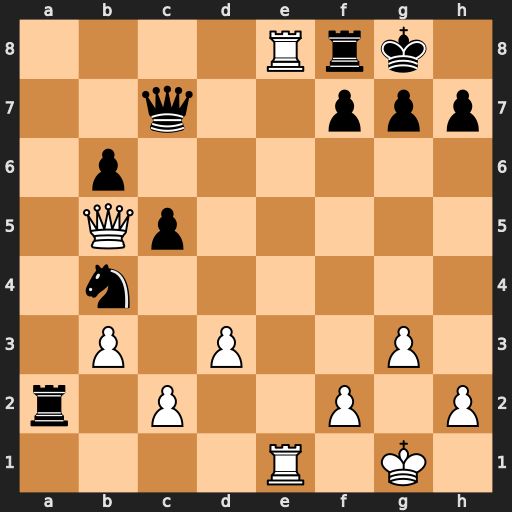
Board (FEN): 4Rrk1/2q2ppp/1p6/1Qp5/1n6/1P1P2P1/r1P2P1P/4R1K1
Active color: w
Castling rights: -
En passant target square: -
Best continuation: Rxf8+ Kxf8 Qe8#